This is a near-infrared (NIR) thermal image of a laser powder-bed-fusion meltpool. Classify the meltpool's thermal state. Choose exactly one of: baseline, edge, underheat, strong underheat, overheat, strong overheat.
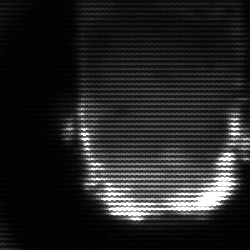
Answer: baseline